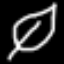
Label: leaf